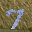
Label: 7